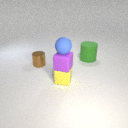
small blue rubber sphere above small purple rubber cube